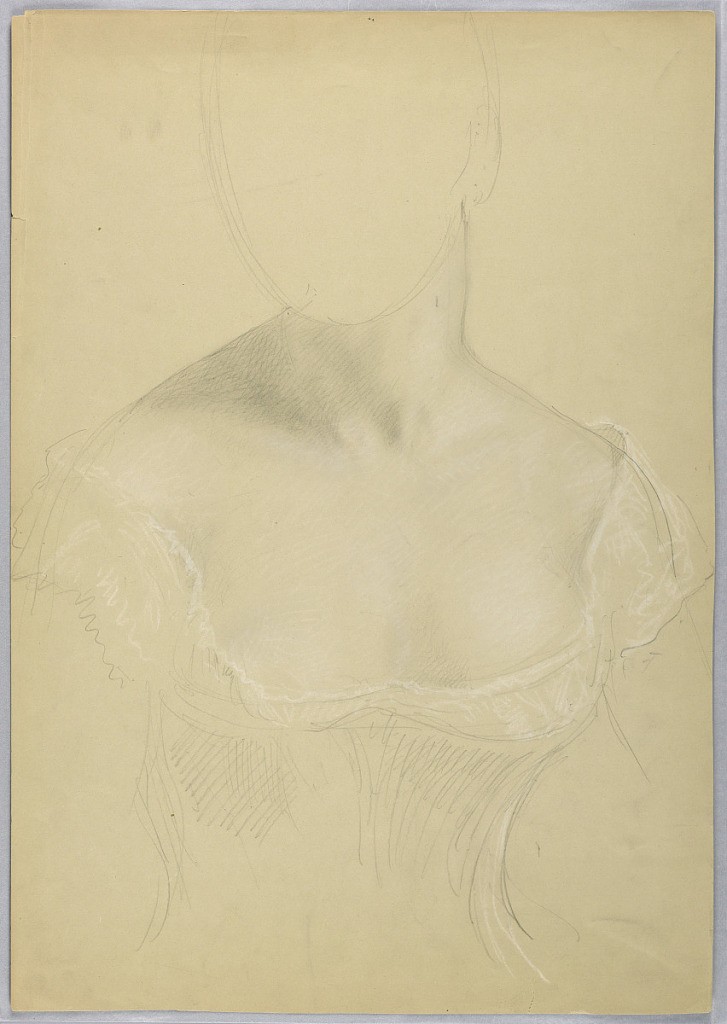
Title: Bust of a Woman, Possibly Study for Portrait of Mrs. Rutherford B. Hayes
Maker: Daniel Huntington, American, 1816–1906
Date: ca. 1880
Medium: Graphite on tan wove paper
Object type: Drawing
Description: Bust of a woman with body turned silghtly right. Her head, indicated only in outline, is turned slightly to the left. Shoulder and bodice shaded. Verso: Nude female figure, walking toward the left.